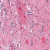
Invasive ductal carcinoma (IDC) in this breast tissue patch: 0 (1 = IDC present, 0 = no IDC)